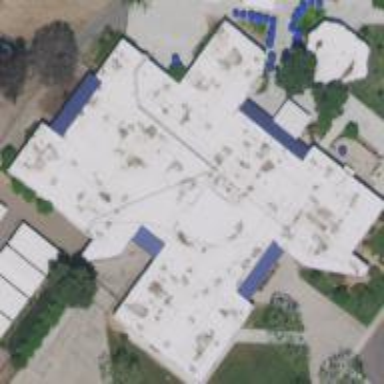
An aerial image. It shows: School building.